Question: I have created an edit page which shows previously added data by running while loop.
Those data has been in table format and in input field. Now, i want to give update query to each record. After resetting data i am getting same value in every row in SQL.
Can anyone give me the solution for getting update for each rows.

---
Here is my code
'''
<form action="edit_item.php" method="post">
<h3> Add New Item</h3>
<div class="vali-form">
<input type="hidden" name="i_id" value="<?php echo $i_id; ?>" placeholder="Enter item no." required="">
<div class="col-md-6 form-group1 form-last">
<label class="control-label">Item No.</label>
<input type="text" name="i_no" value="<?php echo $i_no ?>" placeholder="Enter item no." required="" readonly>
</div>
<div class="col-md-6 form-group1 form-last">
<label class="control-label">Item Name.</label>
<input type="text" name="i_name" value="<?php echo $i_name ?>" placeholder="Enter item name" required="">
</div>
<div class="clearfix"> </div>
</div>
<div class="col-md-12 form-group1 form-last">
<div class="table-responsive">
<table ID="tblPets" class="table table-striped table-bordered table-hover">
<thead>
<tr>
<th><center>Row material Name</center></th>
<th><center>Description</center></th>
<th><center>Qty.</center></th>
<th><center>Rate</center></th>
<th><center><INPUT TYPE="Button" onClick="addRow('tblPets')" VALUE="Add Row"></center></th>
</tr>
</thead>
<?php while($row1=mysqli_fetch_array($run1))//while look to fetch the result and store in a array $row.
{
$r_id=$row1[0];
$r_item_id=$row1[2];
$r_name=$row1[3];
$r_qty=$row1[4];
$r_rate=$row1[5];
?>
<tbody>
<tr>
<th><INPUT TYPE="text" NAME="r_name[]" value="<?php echo $r_name ?>" PLACEHOLDER="Name"></th>
<th><INPUT TYPE="text" NAME="r_desc[]" value="" PLACEHOLDER="description" ></th>
<th><INPUT TYPE="text" NAME="r_qty[]" value="<?php echo $r_qty ?>" PLACEHOLDER="QTY" ONINPUT="calculate()" ></th>
<th><INPUT TYPE="text" NAME="r_RATE[]" value="<?php echo $r_rate ?>" PLACEHOLDER="rate" ONINPUT="calculate()"></th>
<th></th>
</tr>
</tbody>
<?php } ?>
</table>
</div></div>
<div class="vali-form">
<div class="col-md-6 form-group1 form-last">
<label class="control-label">Qty.</label>
<input type="text" name="i_qty" value="<?php echo $i_qty ?>" placeholder="Enter Qty" required="">
</div>
<div class="col-md-6 form-group1 form-last">
<label class="control-label">Rate.</label>
<input type="text" name="i_rate" value="<?php echo $i_rate ?>" placeholder="Enter rate" required="">
</div>
<div class="clearfix"> </div>
</div>
<div class="col-md-12 form-group">
<button type="submit" name="Reset" class="btn btn-primary">Reset</button>
</div>
<div class="clearfix"> </div>
</div>
</form>
'''
here is mysql query for update
'''
if(isset($_POST['Reset'])){
$item_id=$_POST['i_id'];
$item_no=$_POST['i_no'];
$item_name=$_POST['i_name'];
$item_qty=$_POST['i_qty'];
$item_rate=$_POST['i_rate'];
$update_item="UPDATE tbl_item_mstr SET itm_name='$item_name', itm_qty='$item_qty', itm_rate='$item_rate' WHERE itm_id='$item_id' ";
$q1=mysqli_query($dbcon,$update_item);
if($q1)
{
//header('Location: ../item_master.php');
}
if (!empty($_POST['r_name']) && !empty($_POST['r_qty']) && !empty($_POST['r_RATE']) && is_array($_POST['r_name']) && is_array($_POST['r_qty']) && is_array($_POST['r_RATE']) && count($_POST['r_name']) === count($_POST['r_qty'])) {
$user = $_SESSION['email'];
$name_array = $_POST['r_name'];
$qty_array = $_POST['r_qty'];
$rate_array = $_POST['r_RATE'];
for ($i = 0; $i < count($name_array); $i++) {
$name = mysql_real_escape_string($name_array[$i]);
$qty = mysql_real_escape_string($qty_array[$i]);
$rate = mysql_real_escape_string($rate_array[$i]);
$update_item="UPDATE tbl_row_material SET rm_user_id='$user', rm_name='$name', rm_qty='$qty', rm_rate='$rate' WHERE rm_item_id='$item_no' ";
$r=mysqli_query($dbcon,$update_item);
if(mysqli_query($dbcon,$update_item))
{
header('Location: ../item_master.php');
}
}
}
'''
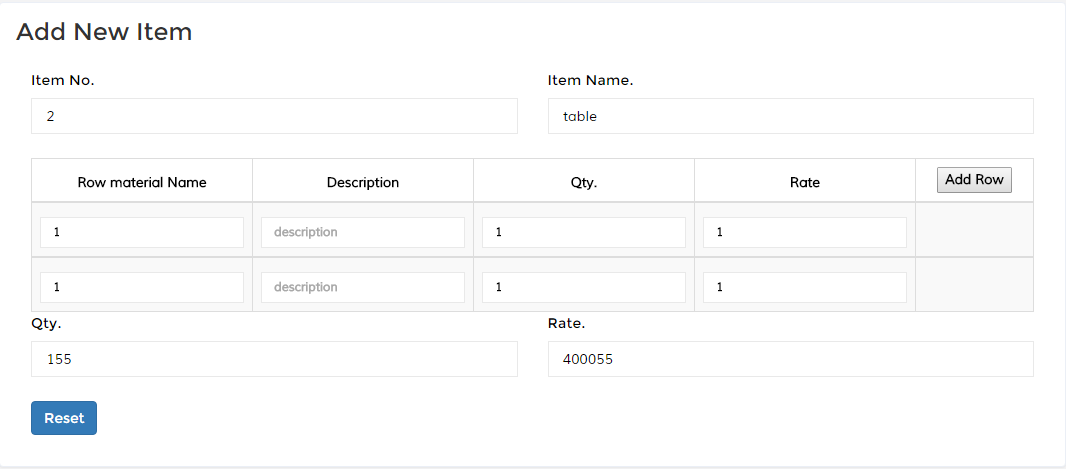
Answer: i found the solution to update multiple row at the same time
'''
<?php while($row1=mysqli_fetch_array($run1))//while look to fetch the result and store in a array $row.
{
$r_id=$row1[0];
$r_item_id=$row1[2];
$r_name=$row1[3];
$r_qty=$row1[4];
$r_rate=$row1[5];
?>
<tbody>
<tr>
<INPUT TYPE="hidden" NAME="r_id[]" value="<?php echo $r_id ?>" PLACEHOLDER="Name" >
<th><INPUT TYPE="text" NAME="r_name[]" value="<?php echo $r_name ?>" PLACEHOLDER="Name"></th>
<th><INPUT TYPE="text" NAME="r_desc[]" value="" PLACEHOLDER="description"></th>
<th><INPUT TYPE="text" NAME="r_qty[]" value="<?php echo $r_qty ?>" PLACEHOLDER="QTY" ONINPUT="calculate()"></th>
<th><INPUT TYPE="text" NAME="r_RATE[]" value="<?php echo $r_rate ?>" PLACEHOLDER="rate" ONINPUT="calculate()"></th>
<th></th>
</tr>
</tbody>
<?php } ?>
'''
sql query here
'''
$idCount = count($_POST["r_id"]);
for($i=0;$i<$idCount;$i++) {
$r=mysqli_query($dbcon,"UPDATE tbl_row_material set rm_user_id='" . $_SESSION['email'][$i] . "', rm_name='" . $_POST['r_name'][$i] . "', rm_qty='" . $_POST['r_qty'][$i] . "', rm_rate='" . $_POST['r_RATE'][$i] . "' WHERE rm_item_id='" . $_POST['i_no']. "' AND rm_id='". $_POST['r_id'][$i]."'");
echo $r;
}
if($r){
header('Location: ../item_master.php');
}
'''